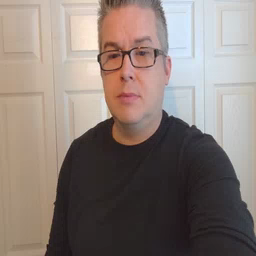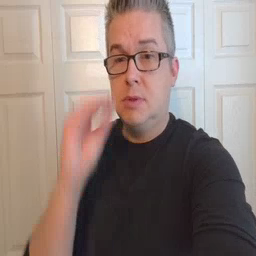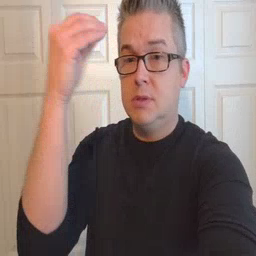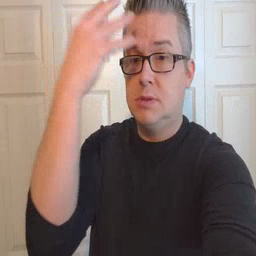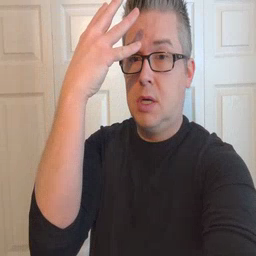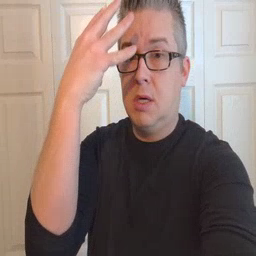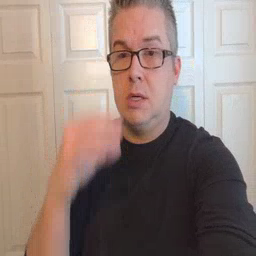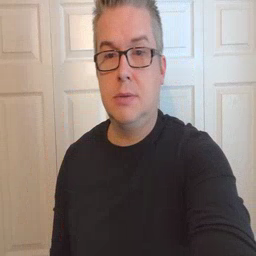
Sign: sun